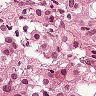
Metastatic tissue present: yes